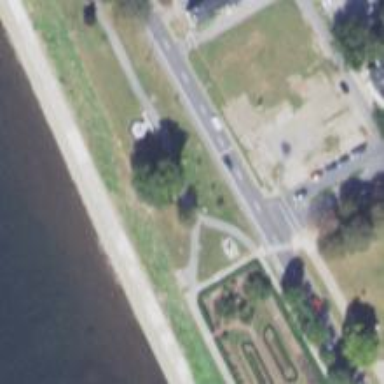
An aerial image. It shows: Historic memorial featuring statue.